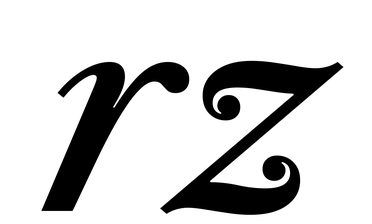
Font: LibreCaslonText-Italic_Medium_Italic